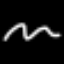
Label: squiggle